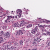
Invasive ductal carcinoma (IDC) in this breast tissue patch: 1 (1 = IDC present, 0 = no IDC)